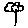
Label: flower